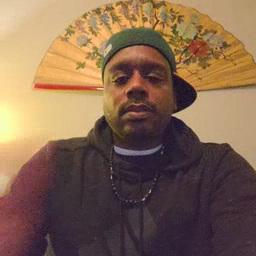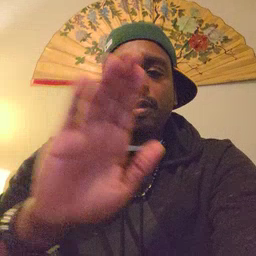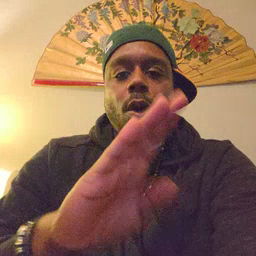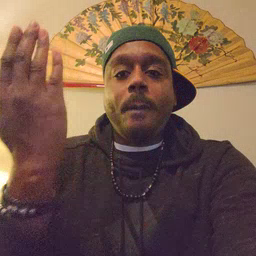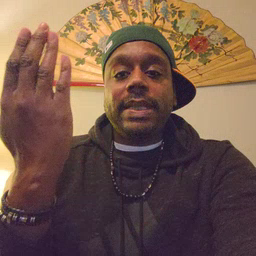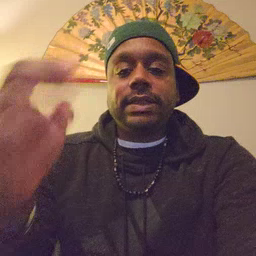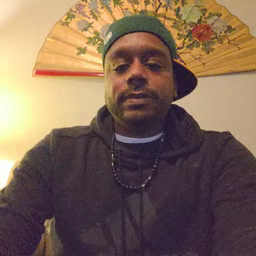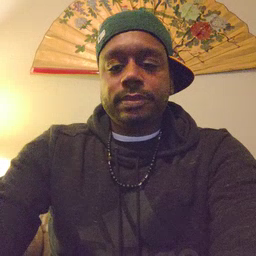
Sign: open